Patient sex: F
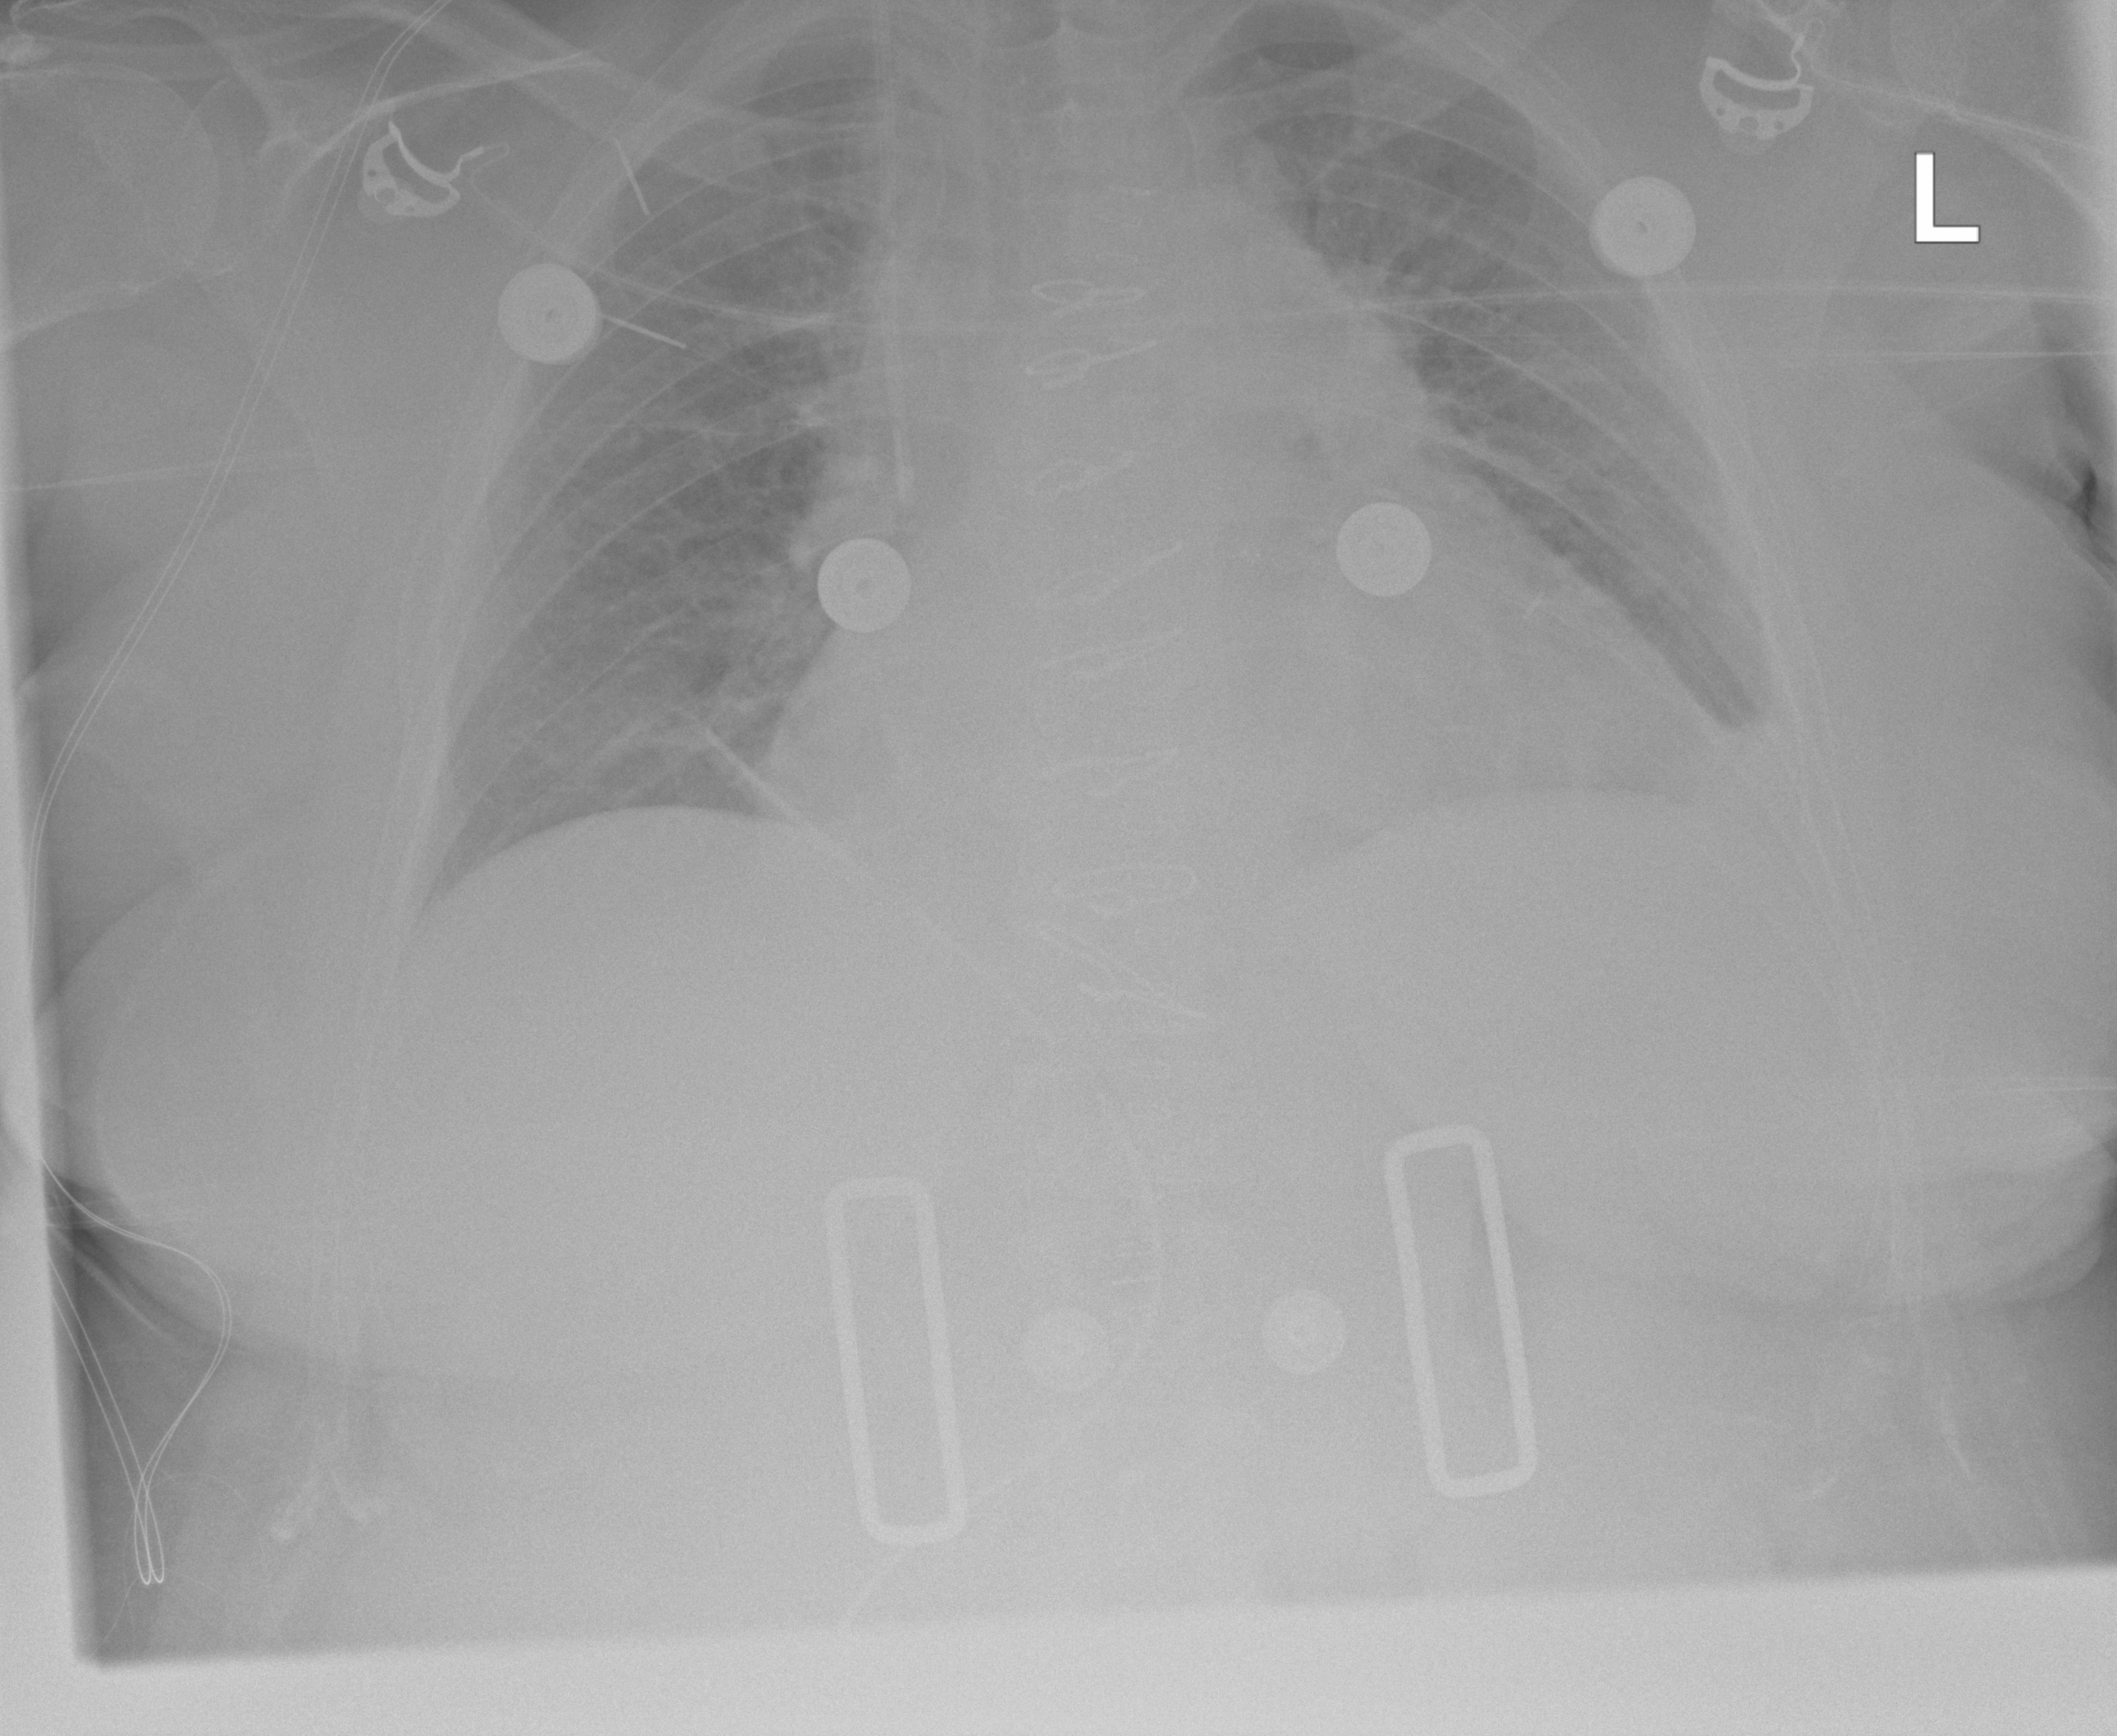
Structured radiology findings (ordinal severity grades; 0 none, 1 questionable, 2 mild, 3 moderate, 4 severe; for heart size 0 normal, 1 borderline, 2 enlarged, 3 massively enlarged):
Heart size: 2
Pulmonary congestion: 0
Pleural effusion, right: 0
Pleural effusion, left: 0
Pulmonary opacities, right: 0
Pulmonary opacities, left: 0
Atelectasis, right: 0
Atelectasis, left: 2